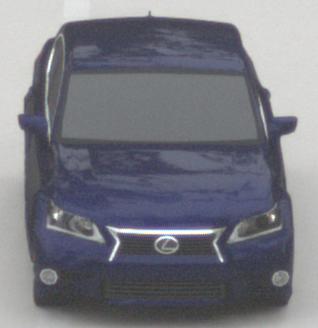
Make: Lexus
Model: GS 250
Detailed model: GS (L10)
Model produced from: 2012/06
Model produced until: 2013/12
Doors: 4
Color: blue
Road condition: dry road
Daytime: midday
Contrast: low contrast